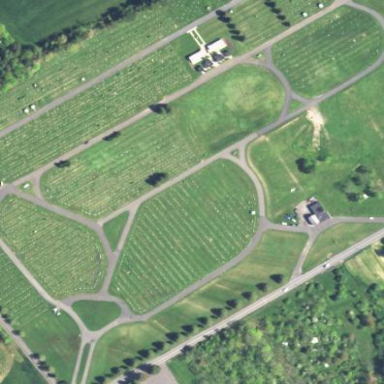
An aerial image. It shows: Cemetery.